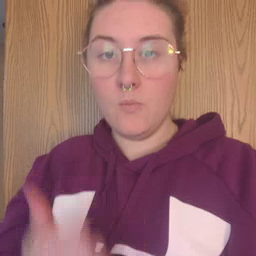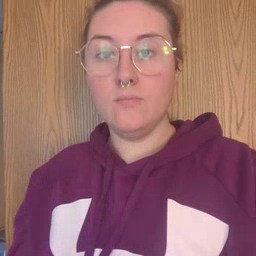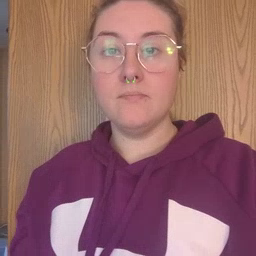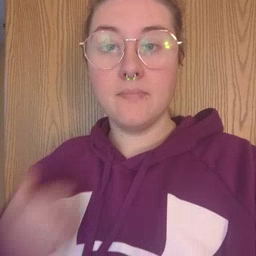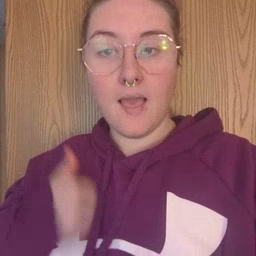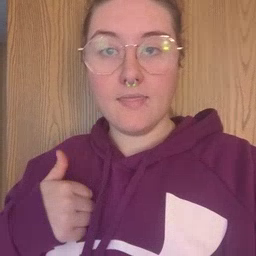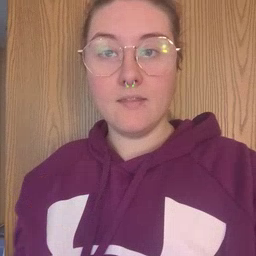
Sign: bath